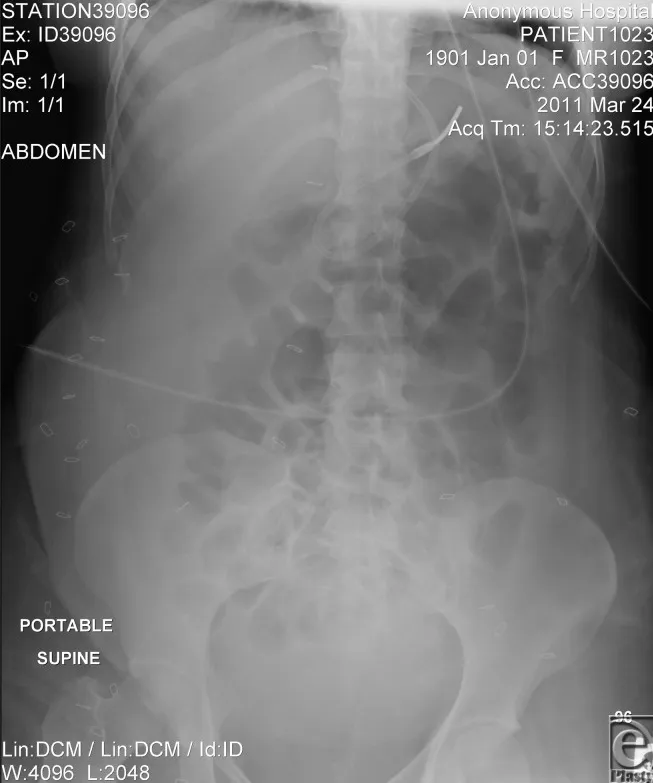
Taken a few hours after neostigmine administration. The reduction in colonic dilatation is clearly visible.
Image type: radiology (x_ray)